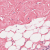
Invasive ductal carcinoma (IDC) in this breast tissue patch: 0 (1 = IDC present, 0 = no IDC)